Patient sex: M
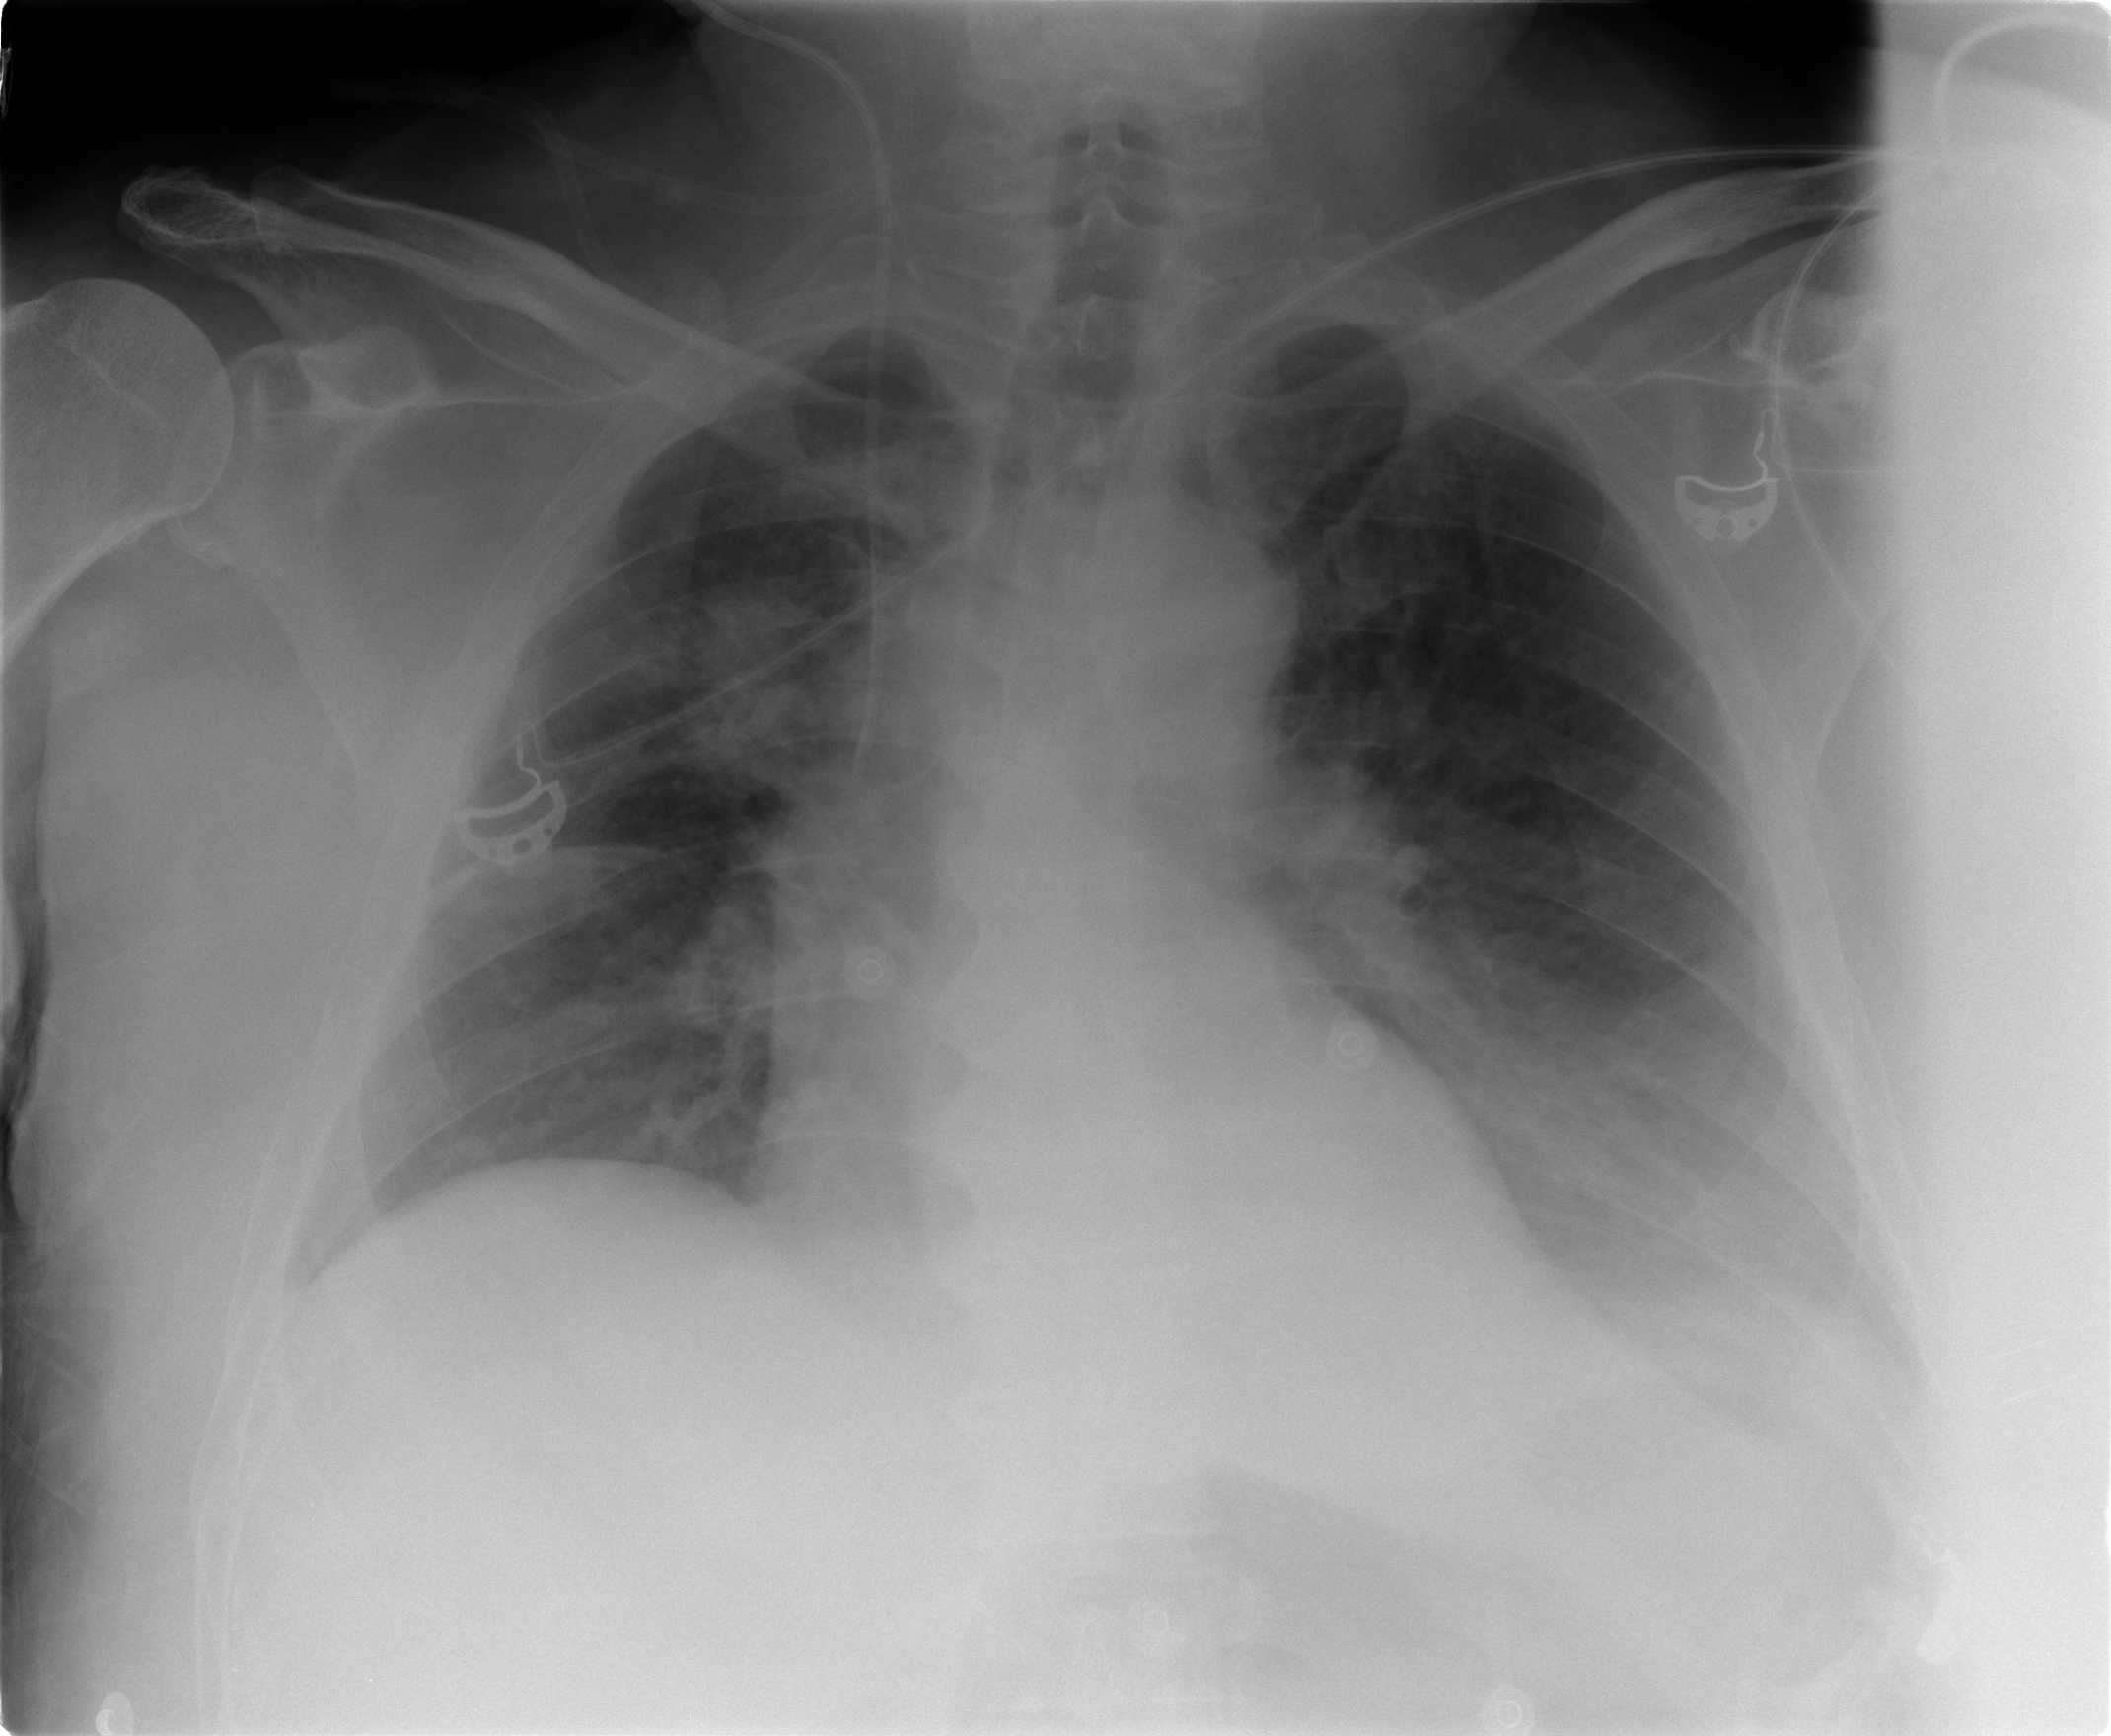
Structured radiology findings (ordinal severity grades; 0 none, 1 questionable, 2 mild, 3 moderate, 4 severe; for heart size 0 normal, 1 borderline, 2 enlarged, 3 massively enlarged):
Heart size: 0
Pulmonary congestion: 1
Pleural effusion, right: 2
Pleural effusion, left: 2
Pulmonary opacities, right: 1
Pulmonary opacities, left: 0
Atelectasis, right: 2
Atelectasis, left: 2